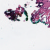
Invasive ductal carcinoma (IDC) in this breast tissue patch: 0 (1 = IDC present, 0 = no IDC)